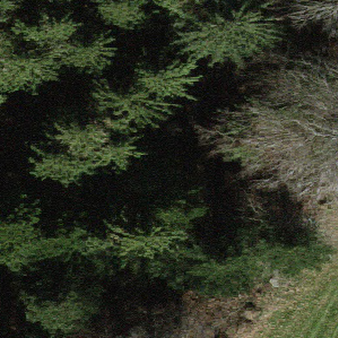
Label: other